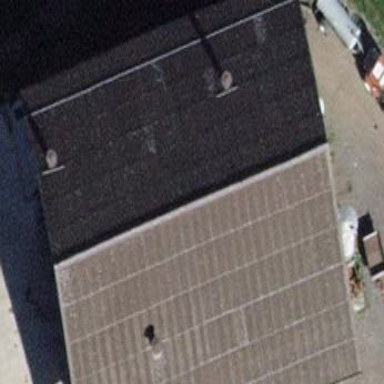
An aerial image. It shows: Building with gabled roof.